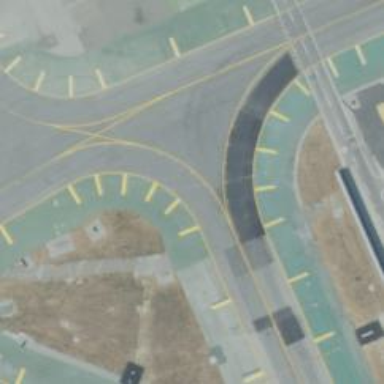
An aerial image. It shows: Asphalt taxiway at the airport.